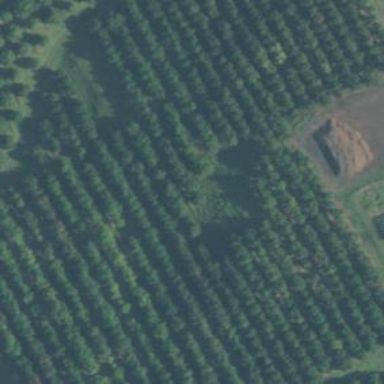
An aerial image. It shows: Orchard filled with macadamia trees.